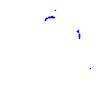
Particle: proton